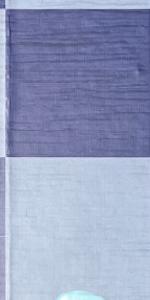
Label: Empty